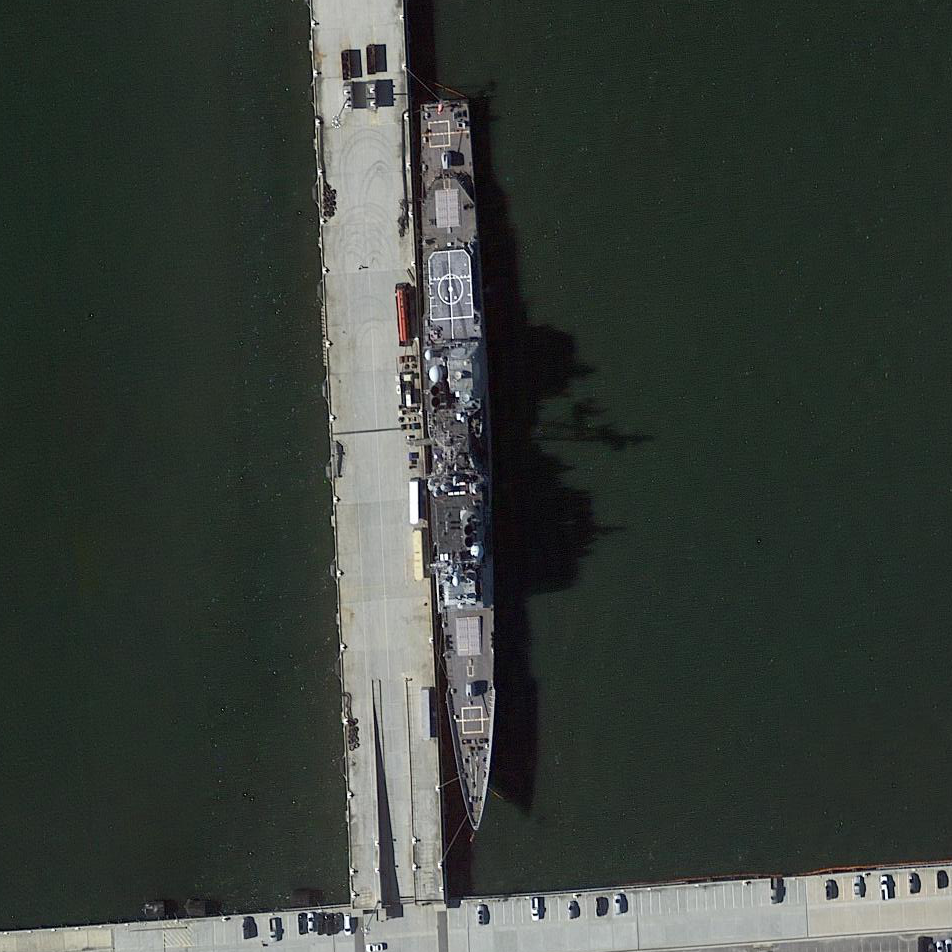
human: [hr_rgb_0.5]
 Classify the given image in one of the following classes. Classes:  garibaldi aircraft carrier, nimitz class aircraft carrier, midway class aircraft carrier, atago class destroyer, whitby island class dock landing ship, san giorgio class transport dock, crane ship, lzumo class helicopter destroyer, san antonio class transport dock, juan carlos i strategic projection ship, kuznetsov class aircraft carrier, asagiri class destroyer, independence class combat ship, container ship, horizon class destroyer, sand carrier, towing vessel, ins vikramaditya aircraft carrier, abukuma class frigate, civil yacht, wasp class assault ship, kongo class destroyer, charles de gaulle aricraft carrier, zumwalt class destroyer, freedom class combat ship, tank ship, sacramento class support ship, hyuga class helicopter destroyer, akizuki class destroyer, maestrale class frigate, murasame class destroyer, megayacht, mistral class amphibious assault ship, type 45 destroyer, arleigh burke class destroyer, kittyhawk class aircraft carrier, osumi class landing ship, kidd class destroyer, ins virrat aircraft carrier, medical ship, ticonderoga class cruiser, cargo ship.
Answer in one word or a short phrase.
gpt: Ticonderoga class cruiser